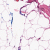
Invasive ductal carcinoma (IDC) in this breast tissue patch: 0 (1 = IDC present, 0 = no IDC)